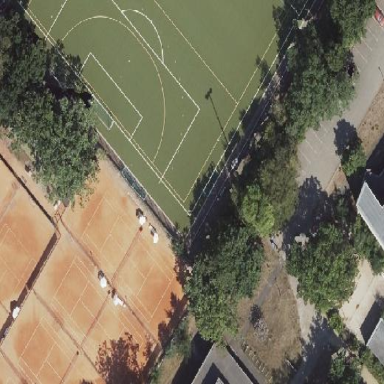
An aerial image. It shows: Tennis pitch with clay surface for leisure sports.